Question: As part of a mobile-first build, i am loading the 'desktop' css dynamically in a blocking fashion
'''
<script type="text/javascript">
var mq = window.matchMedia("(min-width: 640px)");
if(mq.matches){
var stylesheet = document.createElement('link');
stylesheet.href = '<?php echo $src ?>';
stylesheet.rel = 'stylesheet';
stylesheet.type = 'text/css';
document.getElementsByTagName('head')[0].appendChild(stylesheet);
}
</script>
'''
However, webkit and ff give more power to the css loaded pre-injection.

Even if 'SetTimeout' 3 seconds before loading mboxes.css, the browsers still favour the css rules that were not injected.
How can i get the css specificity rules to behave?
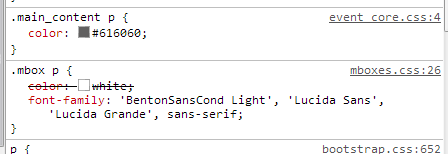
Answer: Ok, worked this out.
For the CSS to behave "normally" it needs to be injected into the '<body>' not the '<head>'.
'''
document.getElementsByTagName('body')[0].appendChild(stylesheet);
'''